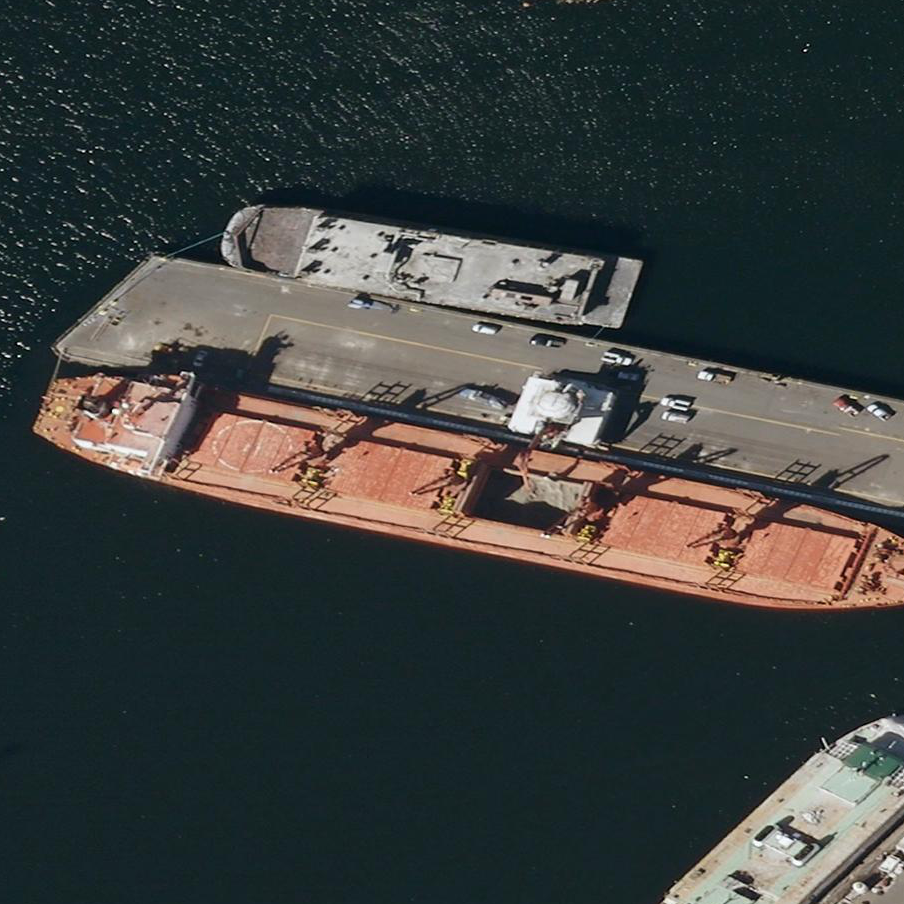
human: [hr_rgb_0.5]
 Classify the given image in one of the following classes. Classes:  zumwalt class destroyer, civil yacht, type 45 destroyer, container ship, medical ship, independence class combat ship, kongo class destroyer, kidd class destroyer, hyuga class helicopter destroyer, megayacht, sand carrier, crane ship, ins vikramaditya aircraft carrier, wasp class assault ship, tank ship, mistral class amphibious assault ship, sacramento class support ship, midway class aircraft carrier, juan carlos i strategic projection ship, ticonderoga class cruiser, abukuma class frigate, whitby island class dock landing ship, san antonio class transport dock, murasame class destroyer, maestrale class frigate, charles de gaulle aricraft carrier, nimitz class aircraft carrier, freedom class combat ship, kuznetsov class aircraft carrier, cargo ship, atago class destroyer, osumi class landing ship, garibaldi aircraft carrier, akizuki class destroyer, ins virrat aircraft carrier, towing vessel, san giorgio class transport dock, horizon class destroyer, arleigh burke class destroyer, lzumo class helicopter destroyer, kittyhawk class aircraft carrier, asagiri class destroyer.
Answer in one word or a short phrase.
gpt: Sand carrier